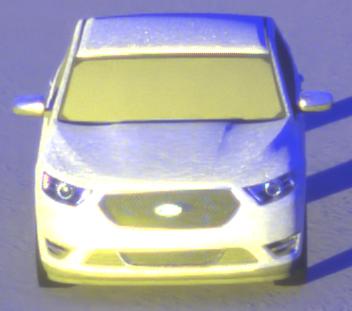
Make: Ford
Model: Taurus
Detailed model: SHO
Model produced from: 2012
Model produced until: 2019
Doors: 4
Color: white
Road condition: dry road
Daytime: sunrise or sunset
Contrast: high contrast